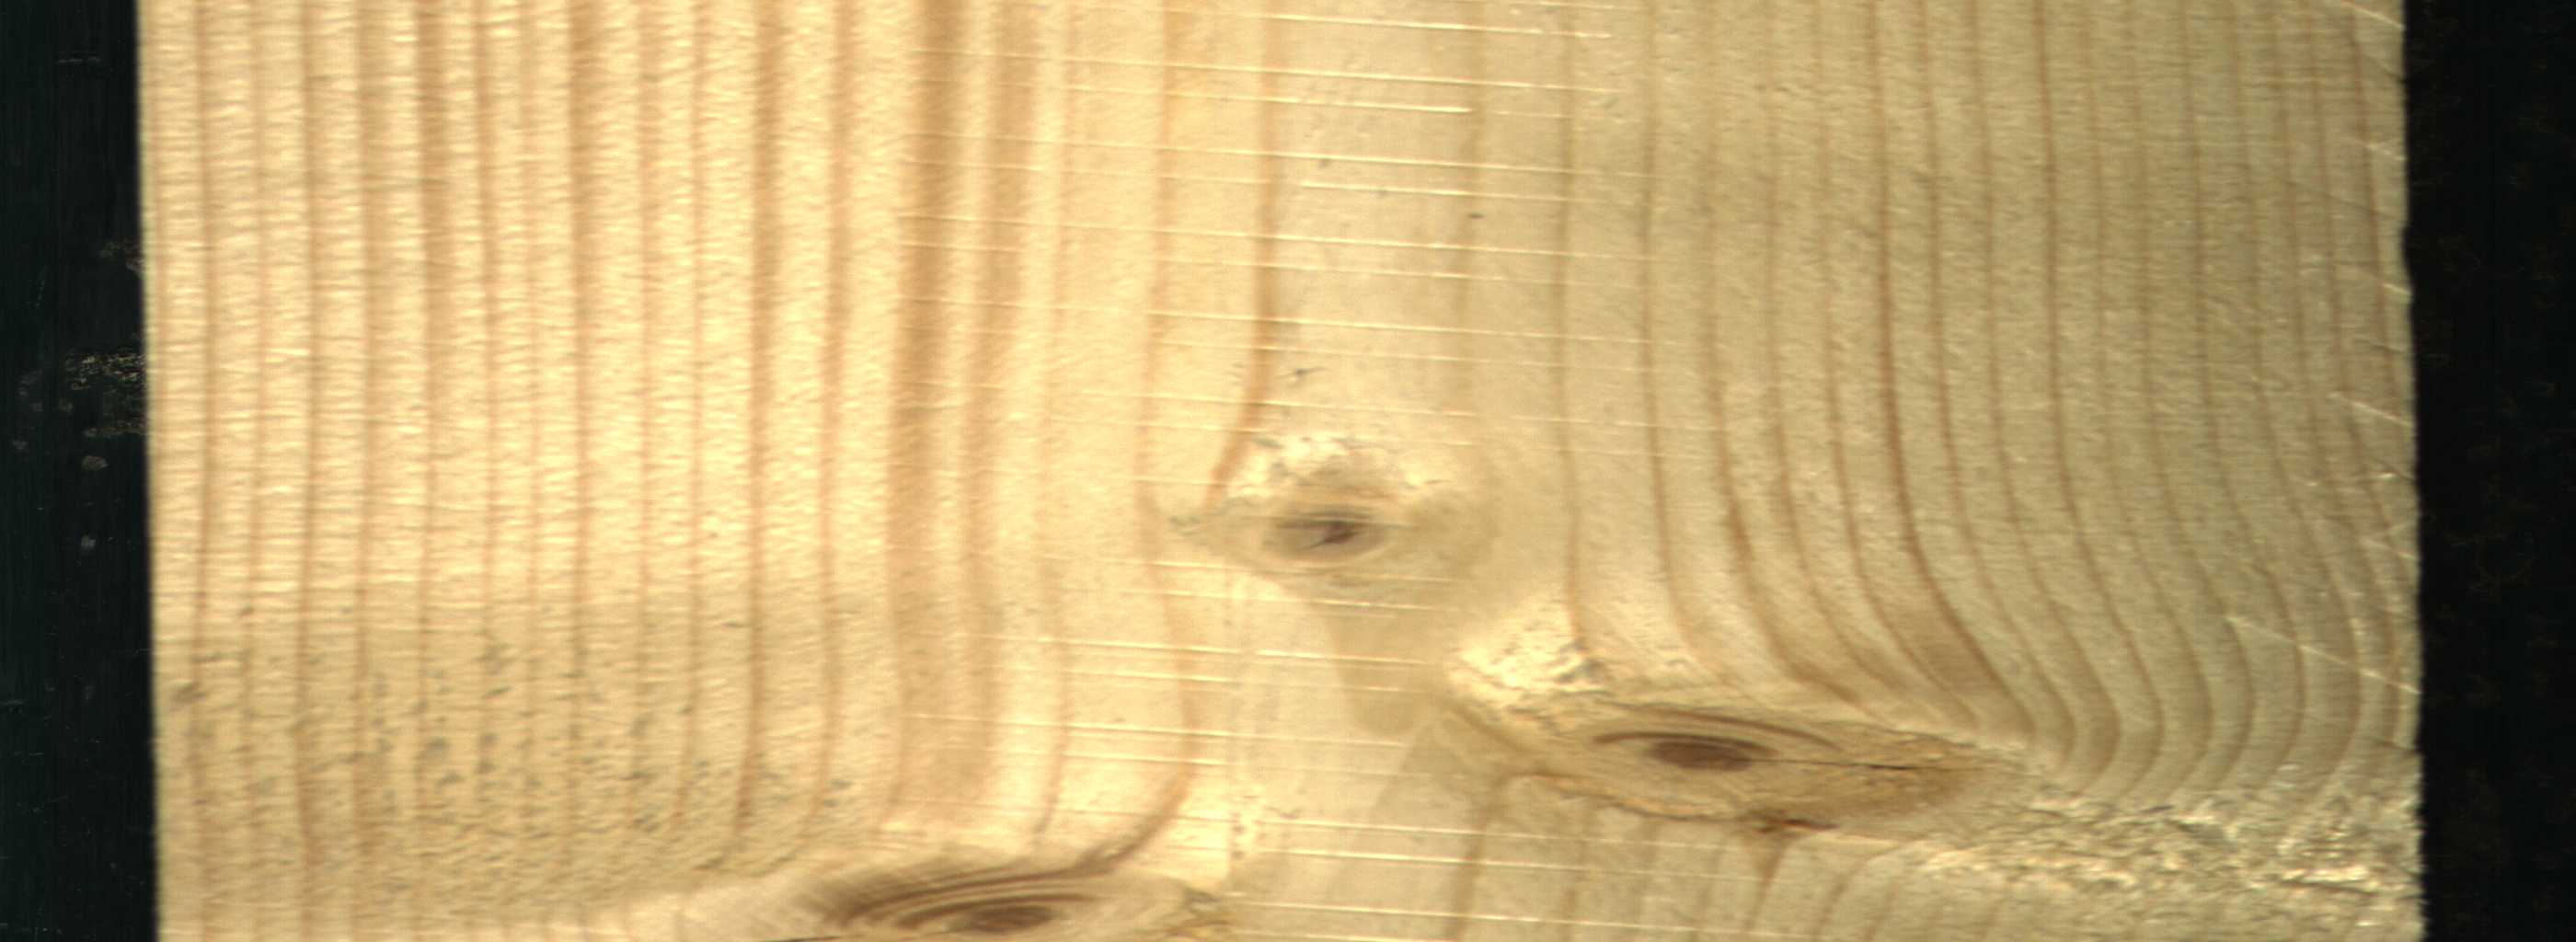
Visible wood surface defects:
knot_with_crack
Live_Knot
Live_Knot